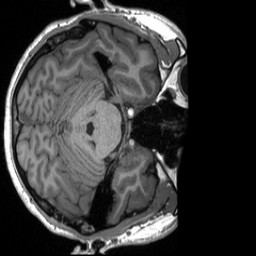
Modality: T1w
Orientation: axial
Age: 22
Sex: male
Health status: healthy
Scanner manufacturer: siemens
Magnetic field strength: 3 T
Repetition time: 2 s
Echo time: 0.00232 s